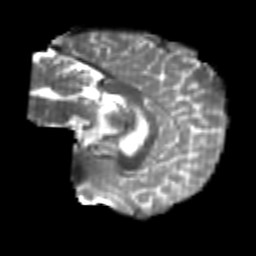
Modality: T2w
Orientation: sagittal
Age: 23
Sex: male
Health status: healthy
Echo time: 0.074 s